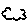
Label: cloud